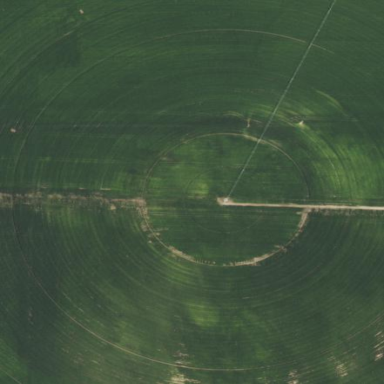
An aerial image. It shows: Farmland with pivot irrigation system.